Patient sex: M
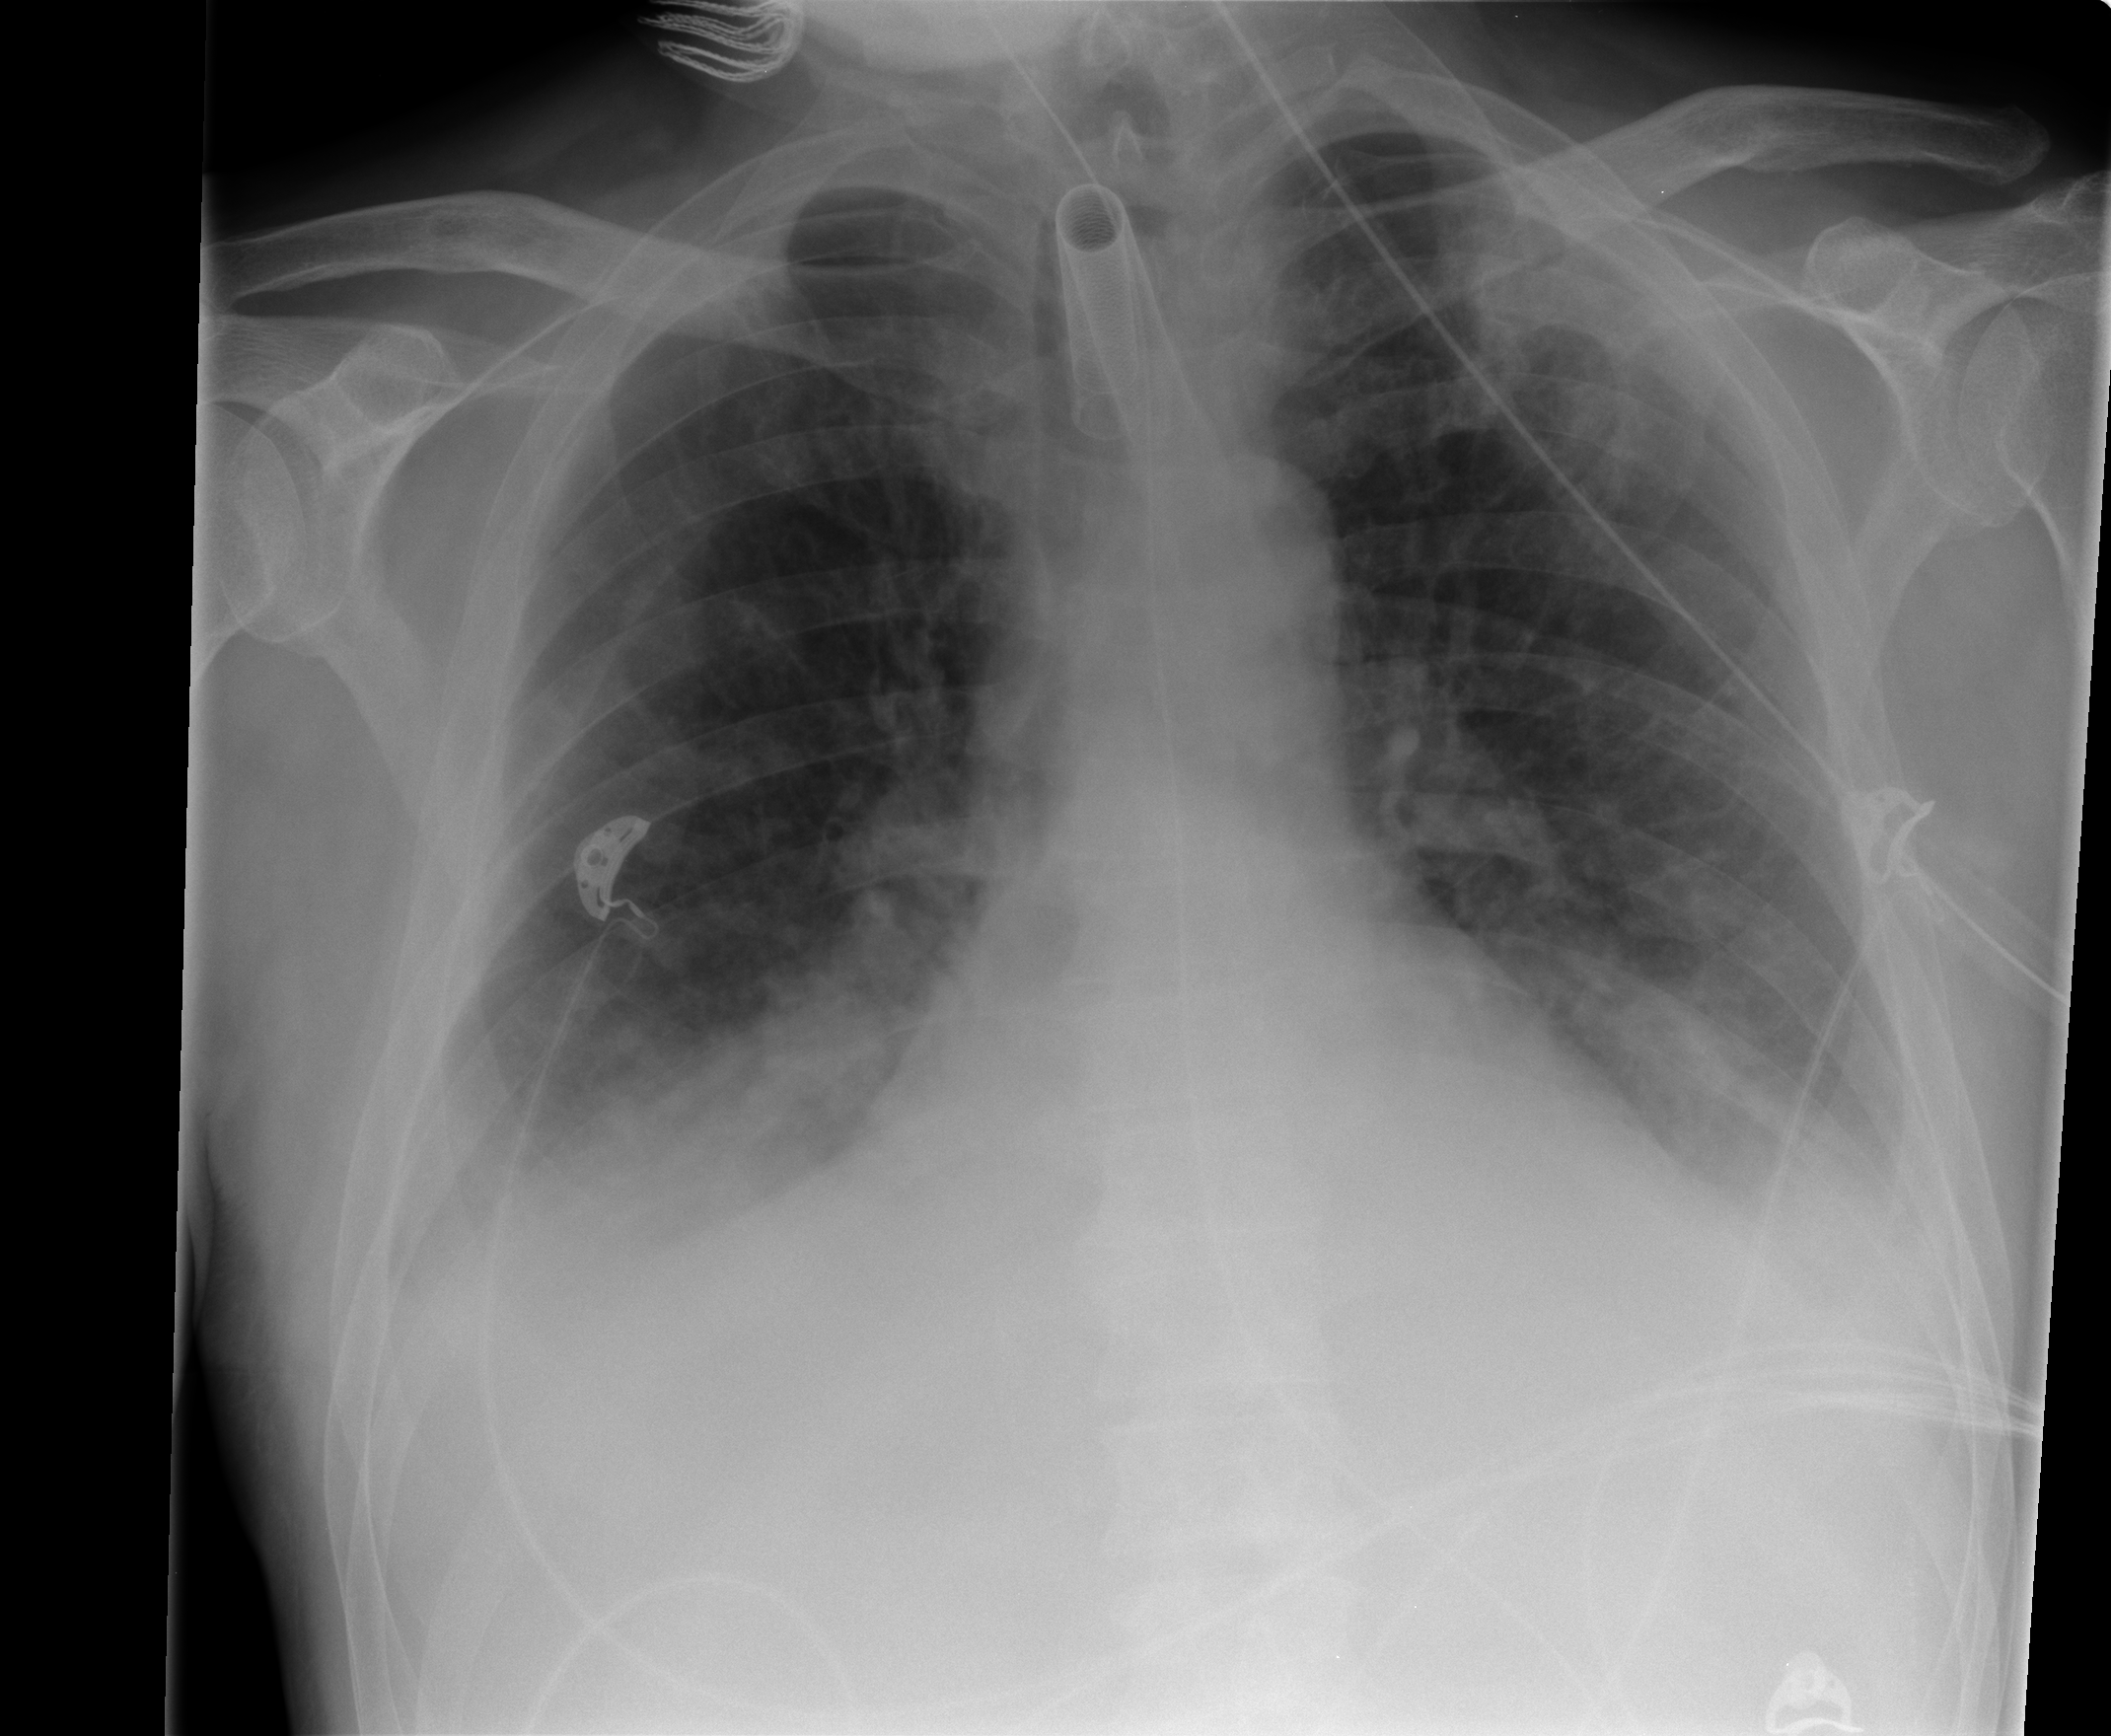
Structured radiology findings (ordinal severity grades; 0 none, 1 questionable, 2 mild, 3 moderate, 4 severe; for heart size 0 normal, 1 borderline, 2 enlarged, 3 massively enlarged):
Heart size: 2
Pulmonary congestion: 1
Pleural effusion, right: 3
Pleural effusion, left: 2
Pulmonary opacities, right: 2
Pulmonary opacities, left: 1
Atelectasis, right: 2
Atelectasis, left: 2